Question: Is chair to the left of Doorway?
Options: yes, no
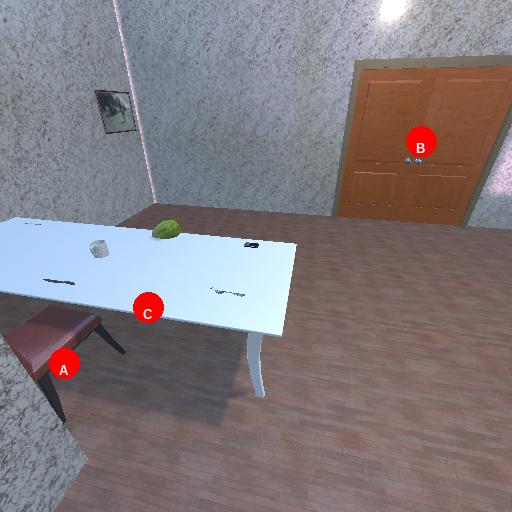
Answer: yes